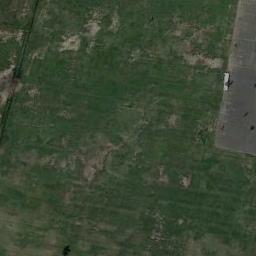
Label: meadow